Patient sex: F
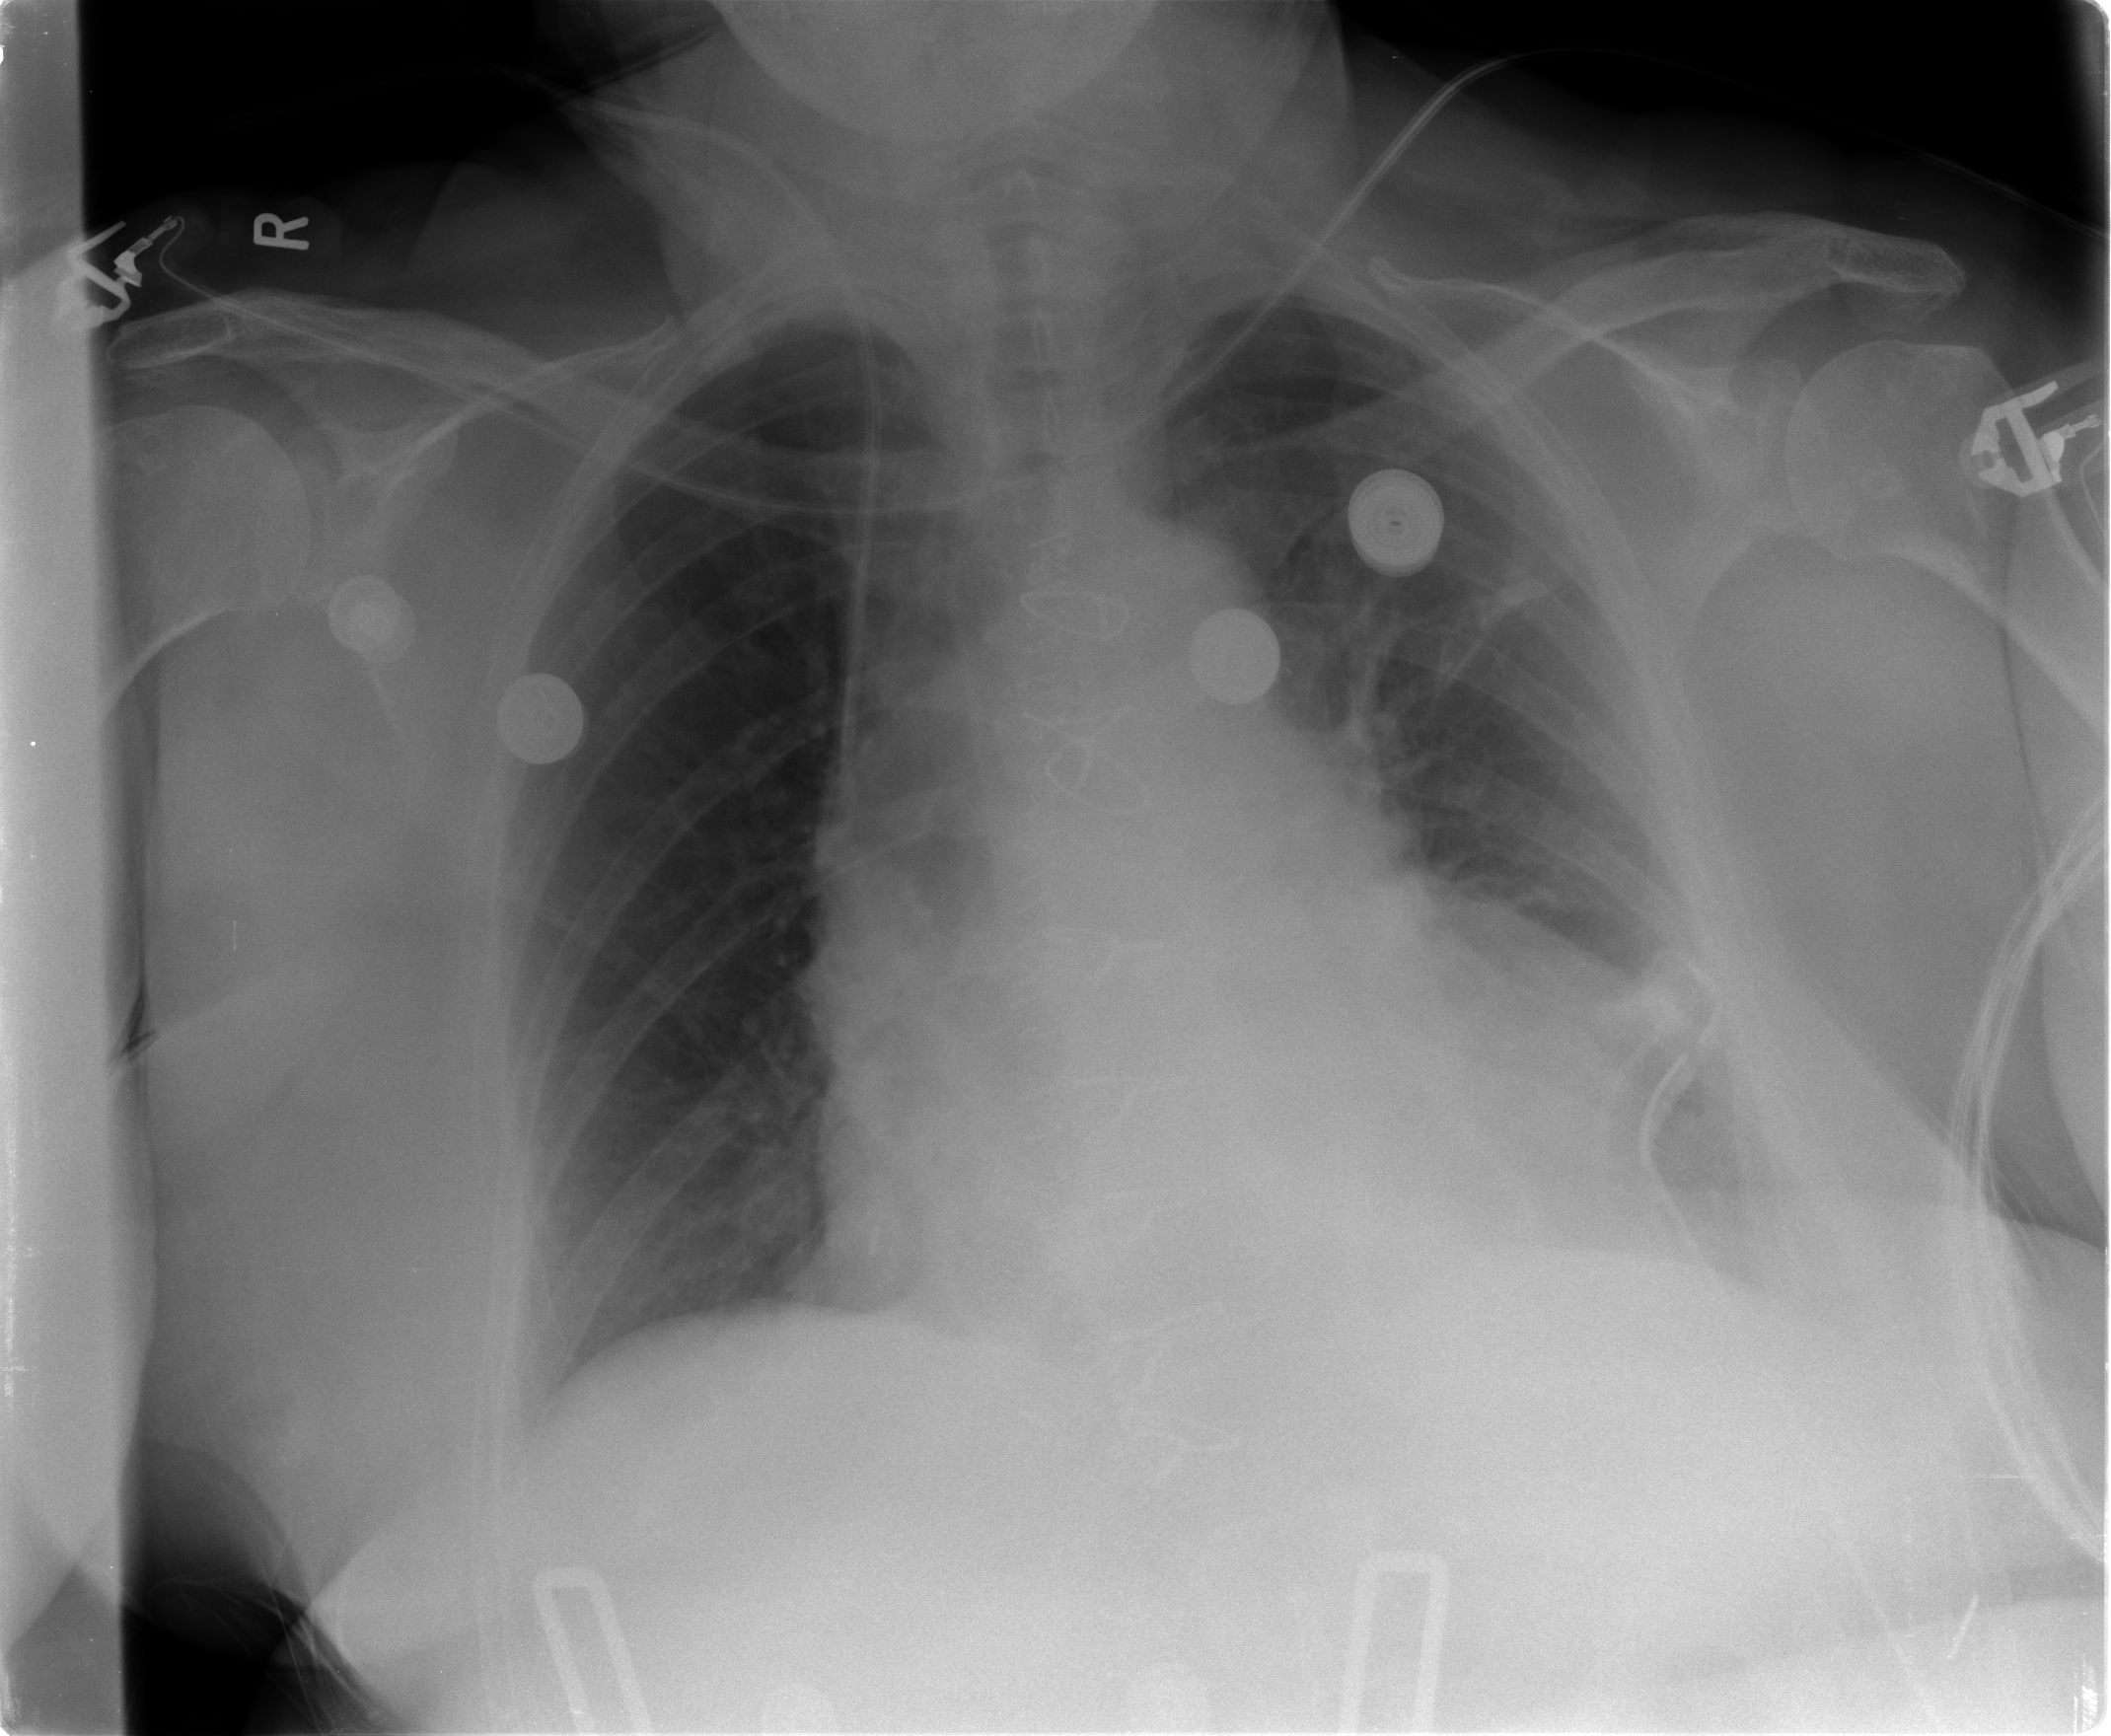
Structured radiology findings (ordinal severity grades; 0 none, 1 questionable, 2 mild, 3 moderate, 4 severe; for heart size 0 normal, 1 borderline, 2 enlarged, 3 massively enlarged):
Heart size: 0
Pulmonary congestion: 2
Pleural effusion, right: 1
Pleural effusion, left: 2
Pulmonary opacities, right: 0
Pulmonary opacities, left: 0
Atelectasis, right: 1
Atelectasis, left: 2